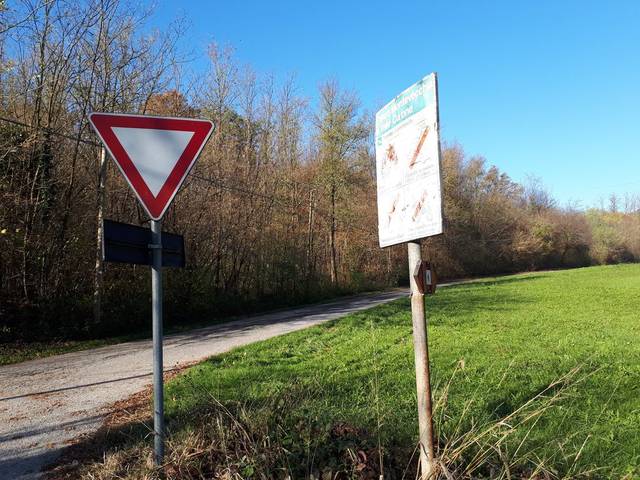
Region: Italy
Coordinates: 45.705, 9.35